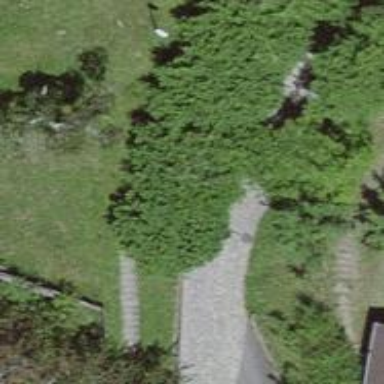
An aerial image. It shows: Set of steps on the road.